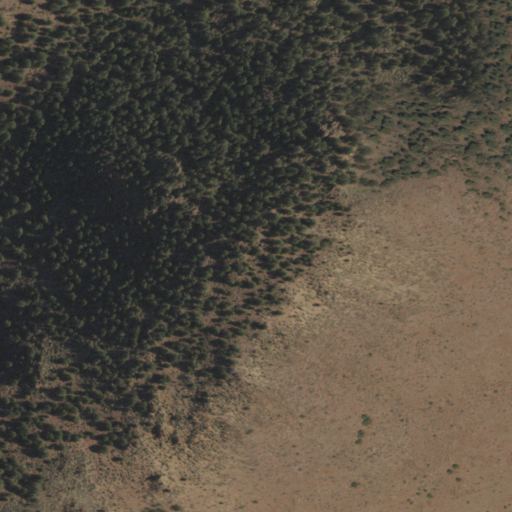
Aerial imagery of mountain in Nevada named Mount Grosh containing shrub and evergreen forest